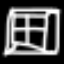
Label: hourglass